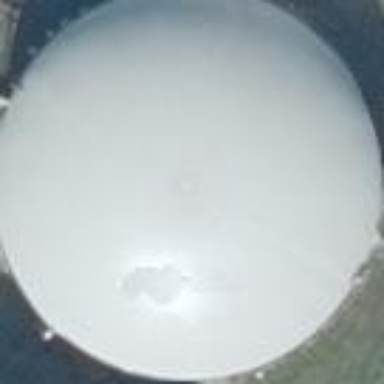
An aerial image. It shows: Storage tank with man-made structure.